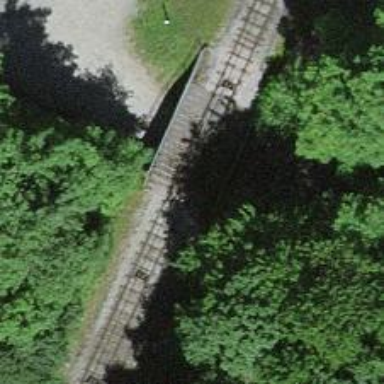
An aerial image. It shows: Funicular railway bridge.